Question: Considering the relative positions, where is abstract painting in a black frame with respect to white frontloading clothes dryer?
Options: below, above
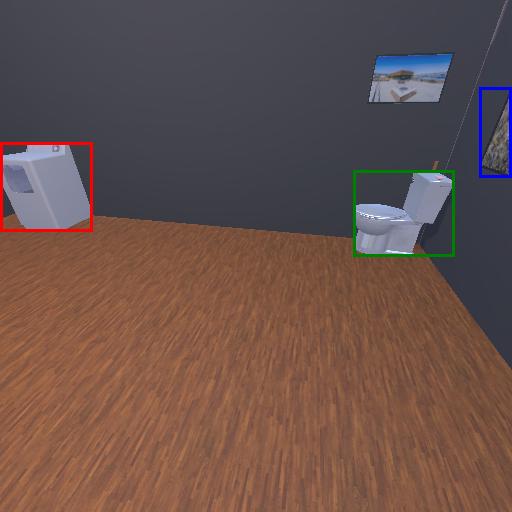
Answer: below